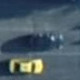
Vehicle type: Car